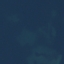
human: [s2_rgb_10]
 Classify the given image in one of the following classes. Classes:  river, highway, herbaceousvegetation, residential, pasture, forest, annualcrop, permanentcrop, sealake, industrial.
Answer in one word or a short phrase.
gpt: SeaLake